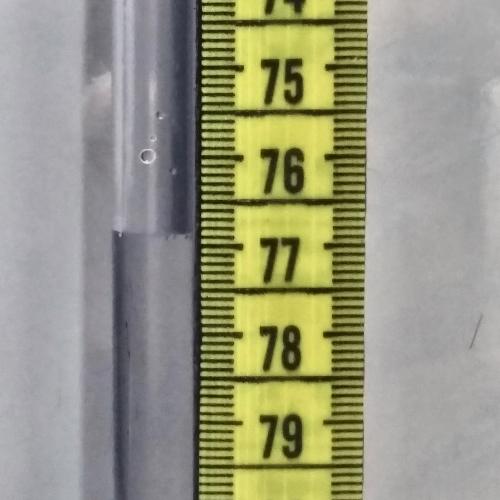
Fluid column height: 76.9 cm